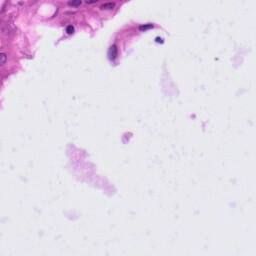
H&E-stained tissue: Tonsil